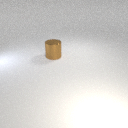
large brown metal cylinder